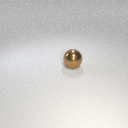
large brown metal sphere